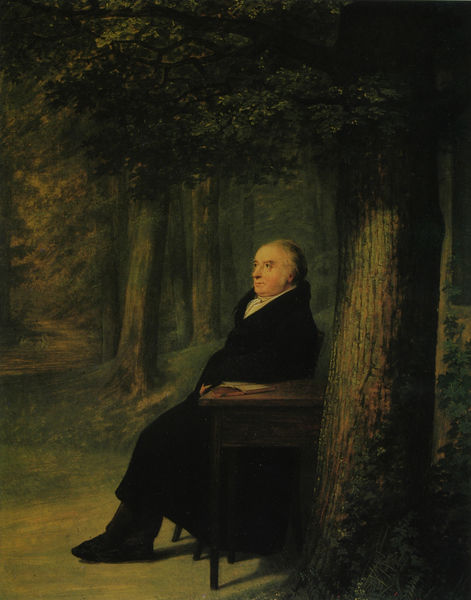
Titel: Bildnis des Buchhändlers C. Fr. Frommann
Künstler: Georg Friedrich Kersting
Institution: (Privatbesitz)
Schlagwörter: baum, blätter, gemälde, laub, mann, bäume, gelb, grün, sitzen, braun, holz, licht, schwarz, stuhl, tisch, weiss, blick, gras, park, rot, weg, alt, anzug, hemd, hose, kragen, sehen, bildnis, herr, portrait, porträt, ast, baumstamm, erde, natur, stamm, einsam, boden, mantel, wald, rund, garten, papier, ruhe, sitz, alter mann, schuhe, herbst, bank, friedrich, romantik, ölgemälde, wein, dichter, glatze, halstuch, warten, gestalt, waldrand, buch, moos, draußen, lichtung, weimar, schriftsteller, frieden, stift, wurzeln, efeu, fernweh, brief, gelehrter, alleine, goethe, portr, waldweg, notiz, notizen, im wald, bekannt, romreise, wald mann